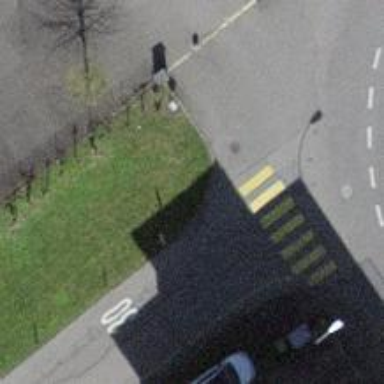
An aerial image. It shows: Kerb serving as barrier.